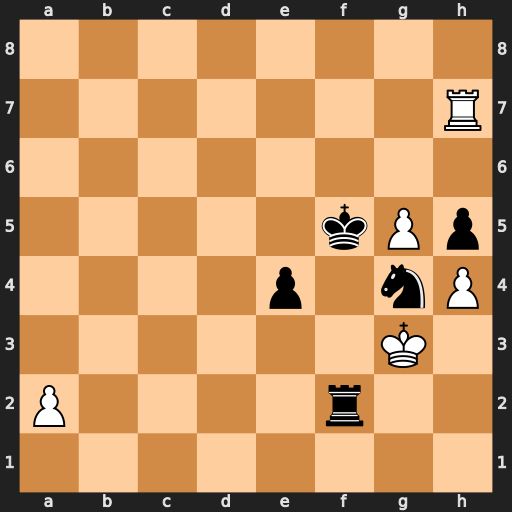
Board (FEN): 8/7R/8/5kPp/4p1nP/6K1/P4r2/8
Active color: w
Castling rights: -
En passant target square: -
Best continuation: Rf7+ Ke6 Rxf2